Question: I have an issue in my head section and I put an image link for that so my whole website pages have the same issues on all pages.
'''
<!DOCTYPE html PUBLIC "-//W3C//DTD XHTML 1.0 Transitional//EN" "http://www.w3.org/TR/xhtml1/DTD/xhtml1-transitional.dtd">
<html xmlns="http://www.w3.org/1999/xhtml">
<head>
<link rel="icon" type="image/svg+xml" href="../img.dlwjdh.com/upload/<PHONE>/favicon.svg" />
<meta name="Copyright" content="All Rights Reserved btoe.cn" />
<meta http-equiv="X-UA-Compatible" content="IE=edge,chrome=1" />
<title>Autoclave, West Arrangement Fabric Machine_Xi'anAutoclave_Xi'anPrepreg
equipment_Xi'anHydraulic pressure forming process Xi'an Impregnation Tank-Shaanxi
Shenying Equipment Technology Co., Ltd.-Shaanxi Shenying Equipment Technology Co., Ltd.
</title>
<meta name="keywords" content="Xi'an arranging machine_Xi'an Autoclave equipment|Xi'an prepreg
equipment|Xi'an hot press molding process|Xi'an Impregnation Tank|Xi'an winding machine"
/>
<meta name="description" content="Xi'an autoclave looks for Shaanxi Shenying Equipment
Technology Co., Ltd., Shenying focuses on the research and development of composite
equipment and product production, and has a large-scale production base with strong strength
and rich experience. At the same time, it provides autoclave leasing or composite product
processing , Customers with needs in this regard are welcome to inquire!" />
<link href="../css/css.css" rel="stylesheet" type="text/css" />
<link rel="stylesheet" type="text/css" media="screen" href="../css/bootstrap.min.css" />
<link rel="stylesheet" type="text/css" media="screen" href="../css/swiper-3.4.2.min.css" />
<link rel="stylesheet" type="text/css" media="screen" href="../css/sm.css" />
<link rel="stylesheet" type="text/css" media="screen" href="../css/common.css" />
<script src="../linksubmit/push.js"></script><script src="../js/n/baidupush.js"></script>
<script language="Javascript">
document.oncontextmenu=new Function("event.returnValue=false");
document.onselectstart=new Function("event.returnValue=false");
</script>
<script src="../js/saohei/index.js"></script>
<link rel="stylesheet" type="text/css" media="screen" href="../css/responcive.css" />
<meta name="viewport" content="width=device-width,initial-scale=1,maximum-scale=1,user-
scalable=no">
<meta http-equiv="X-UA-Compatible" content="IE=edge,chrome=1">
<meta name="HandheldFriendly" content="true">
<script type="application/ld+json">{
"@context":"https://ziyuan.baidu.com/contexts/cambrian.jsonld",
"@id": "https://seet.org/autoclave/glass-autoclave.html",
"appid":"no",
"title":"Autoclave, West Arrangement Fabric Machine_Xi'anAutoclave_Xi'anPrepreg
equipment_Xi'anHydraulic pressure forming process Xi'an Impregnation Tank-Shaanxi Shenying
Equipment Technology Co., Ltd.-Shaanxi Shenying Equipment Technology Co., Ltd.",
"description":"Xi'an autoclave looks for Shaanxi Shenying Equipment Technology Co., Ltd.,
Shenying focuses on the research and development of composite equipment and product production,
and has a large-scale production base with strong strength and rich experience. At the same
time, it provides autoclave leasing or composite product processing , Customers with needs in
this regard are welcome to inquire!",
"pubDate":"",
}
</script>
<script src="http://bdimg.share.baidu.com/static/api/js/share.js?v=89860593.js?
cdnversion=453143"></script> <--here is problem-->
</head>
<body>
</body>
</html>
'''
Here it is whats' problem I have in this image so see it:
> Parsing error: Missing '}' or object member name

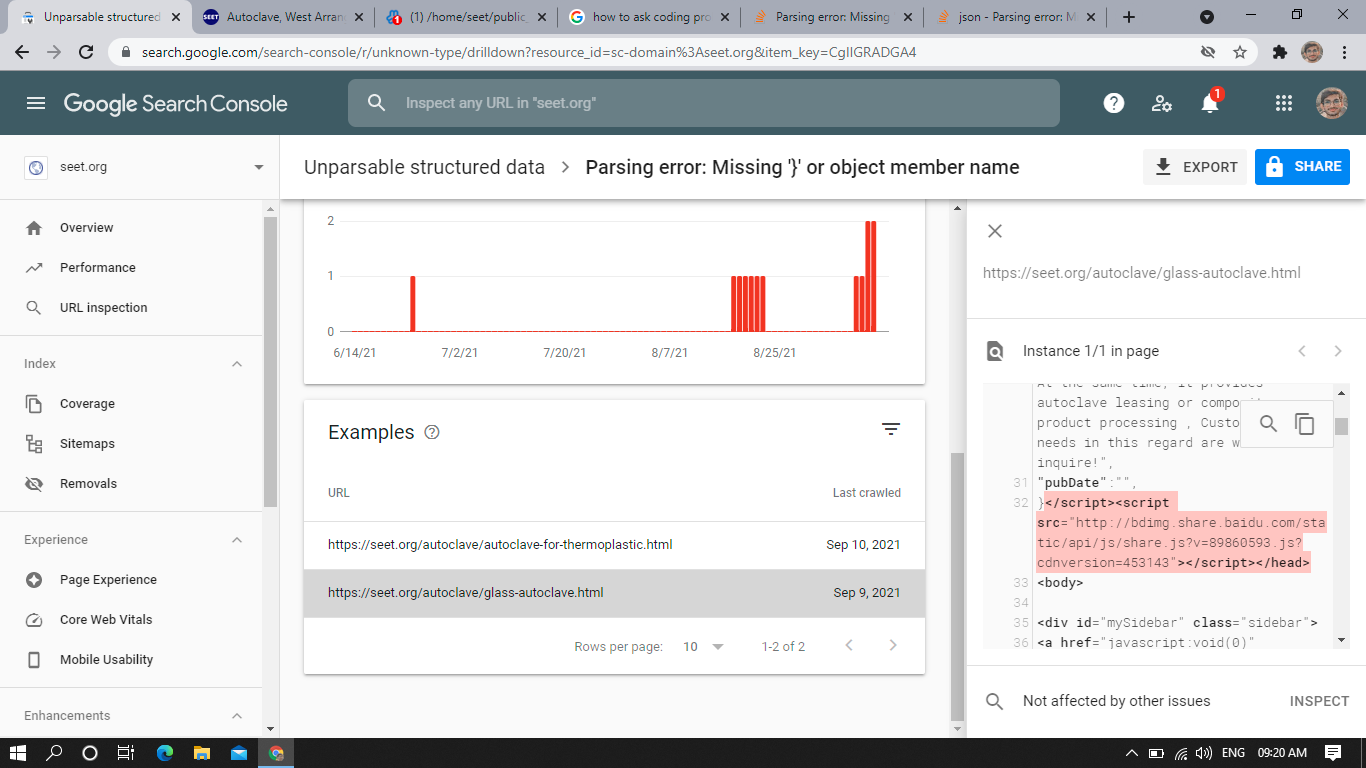
Answer: I guess the issue is with the invalid JSON. This website (<URL> can be used to validate the JSON.
Use the below one that I fixed and check once
'''
{
"@context": "https://ziyuan.baidu.com/contexts/cambrian.jsonld",
"@id": "https://seet.org/autoclave/glass-autoclave.html",
"appid": "no",
"title": "Autoclave, West Arrangement Fabric Machine_Xi'anAutoclave_Xi'anPrepreg equipment_Xi'anHydraulic pressure forming process Xi'an Impregnation Tank-Shaanxi Shenying Equipment Technology Co., Ltd.-Shaanxi Shenying Equipment Technology Co., Ltd.",
"description": "Xi'an autoclave looks for Shaanxi Shenying Equipment Technology Co., Ltd., Shenying focuses on the research and development of composite equipment and product production, and has a large-scale production base with strong strength and rich experience. At the same time, it provides autoclave leasing or composite product processing , Customers with needs in this regard are welcome to inquire!",
"pubDate": ""
}
'''
If you want to handle new lines in json then take a look here (<URL>